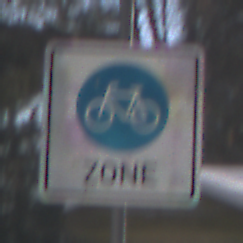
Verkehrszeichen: BeginnFahrradzone
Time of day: MorningAfternoon
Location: Outdoor (Special)
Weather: Clear
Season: Winter
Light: Natural